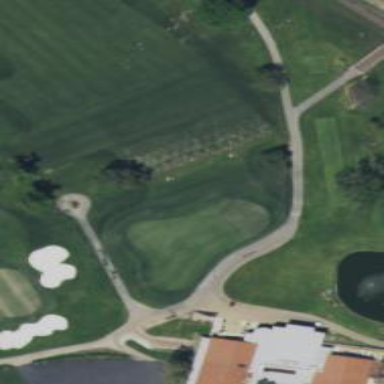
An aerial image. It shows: Grassy area designated as golf tee.